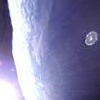
Label: sunburn